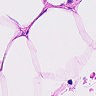
Metastatic tissue present: no